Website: walmart
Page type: payment
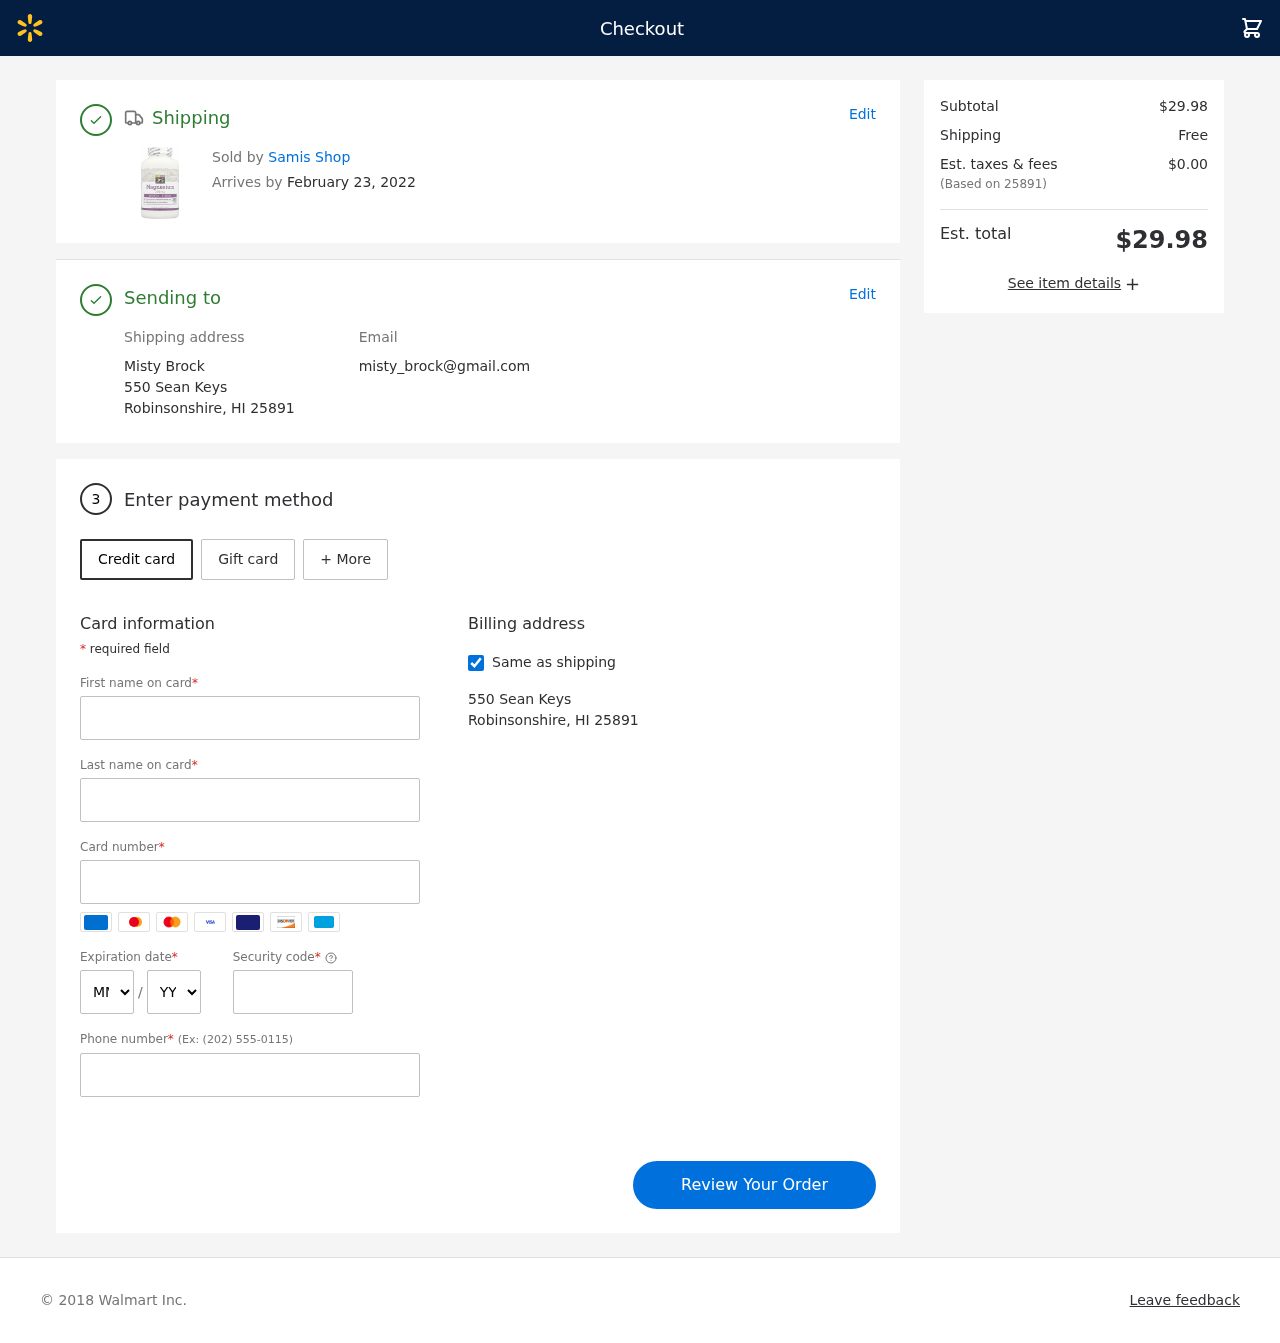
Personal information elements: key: PII_CARD_CVV
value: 2912
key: PII_CARD_EXPIRY_MONTH
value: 11
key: PII_CARD_EXPIRY_YEAR
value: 30
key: PII_CARD_NUMBER
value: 3455 3176 6174 641
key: PII_CITY_STATE_ZIP
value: Robinsonshire, HI 25891
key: PII_EMAIL
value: misty_brock@gmail.com
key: PII_FIRSTNAME
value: Misty
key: PII_FULLNAME
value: Misty Brock
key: PII_LASTNAME
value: Brock
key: PII_PHONE
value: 9336259001
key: PII_POSTCODE
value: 25891
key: PII_STREET
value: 550 Sean Keys
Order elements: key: ORDER_DELIVERY_DATE
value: February 23, 2022
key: ORDER_SUBTOTAL
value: $29.98
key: ORDER_SHIPPING_COST
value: Free
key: ORDER_TAX
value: $0.00
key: ORDER_TOTAL
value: $29.98